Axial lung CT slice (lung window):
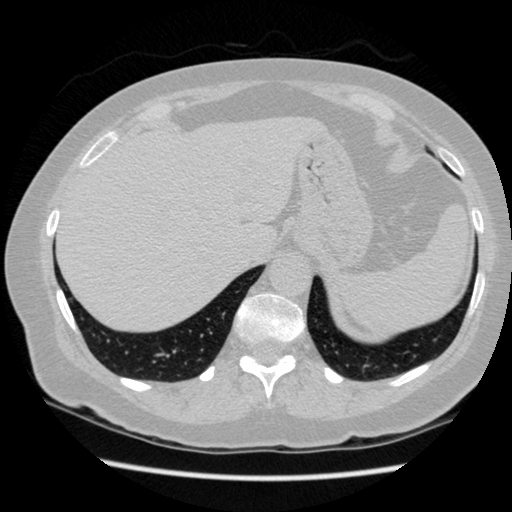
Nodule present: no